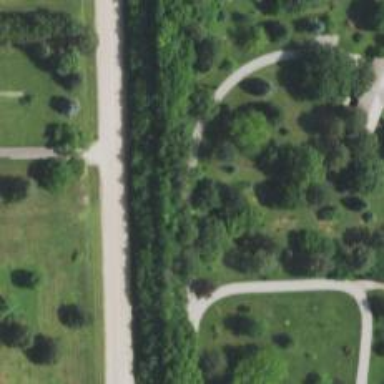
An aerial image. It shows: Driveway.